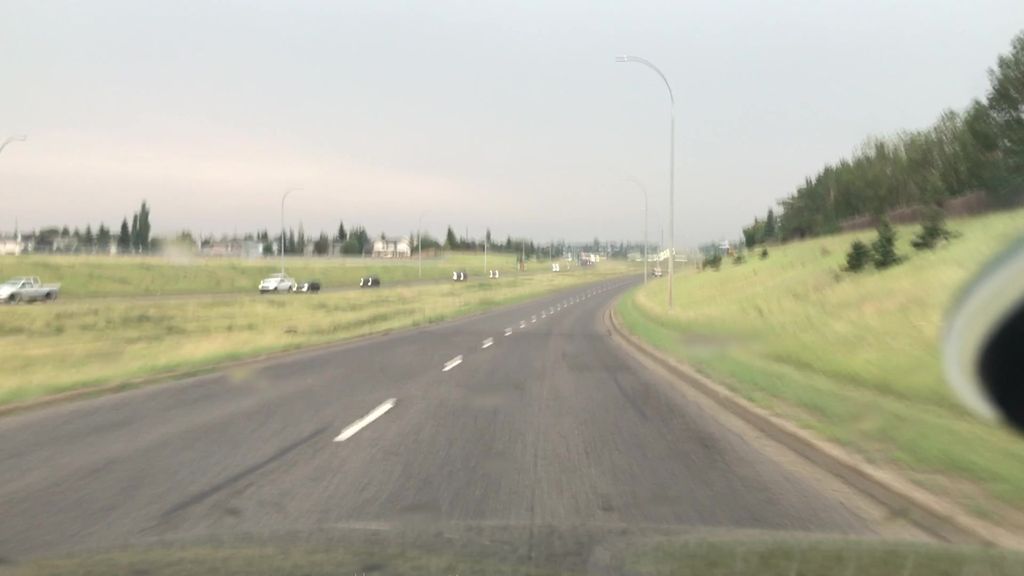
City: edmonton